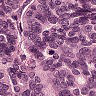
Metastatic tissue present: yes